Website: bh-photo
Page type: account-dashboard
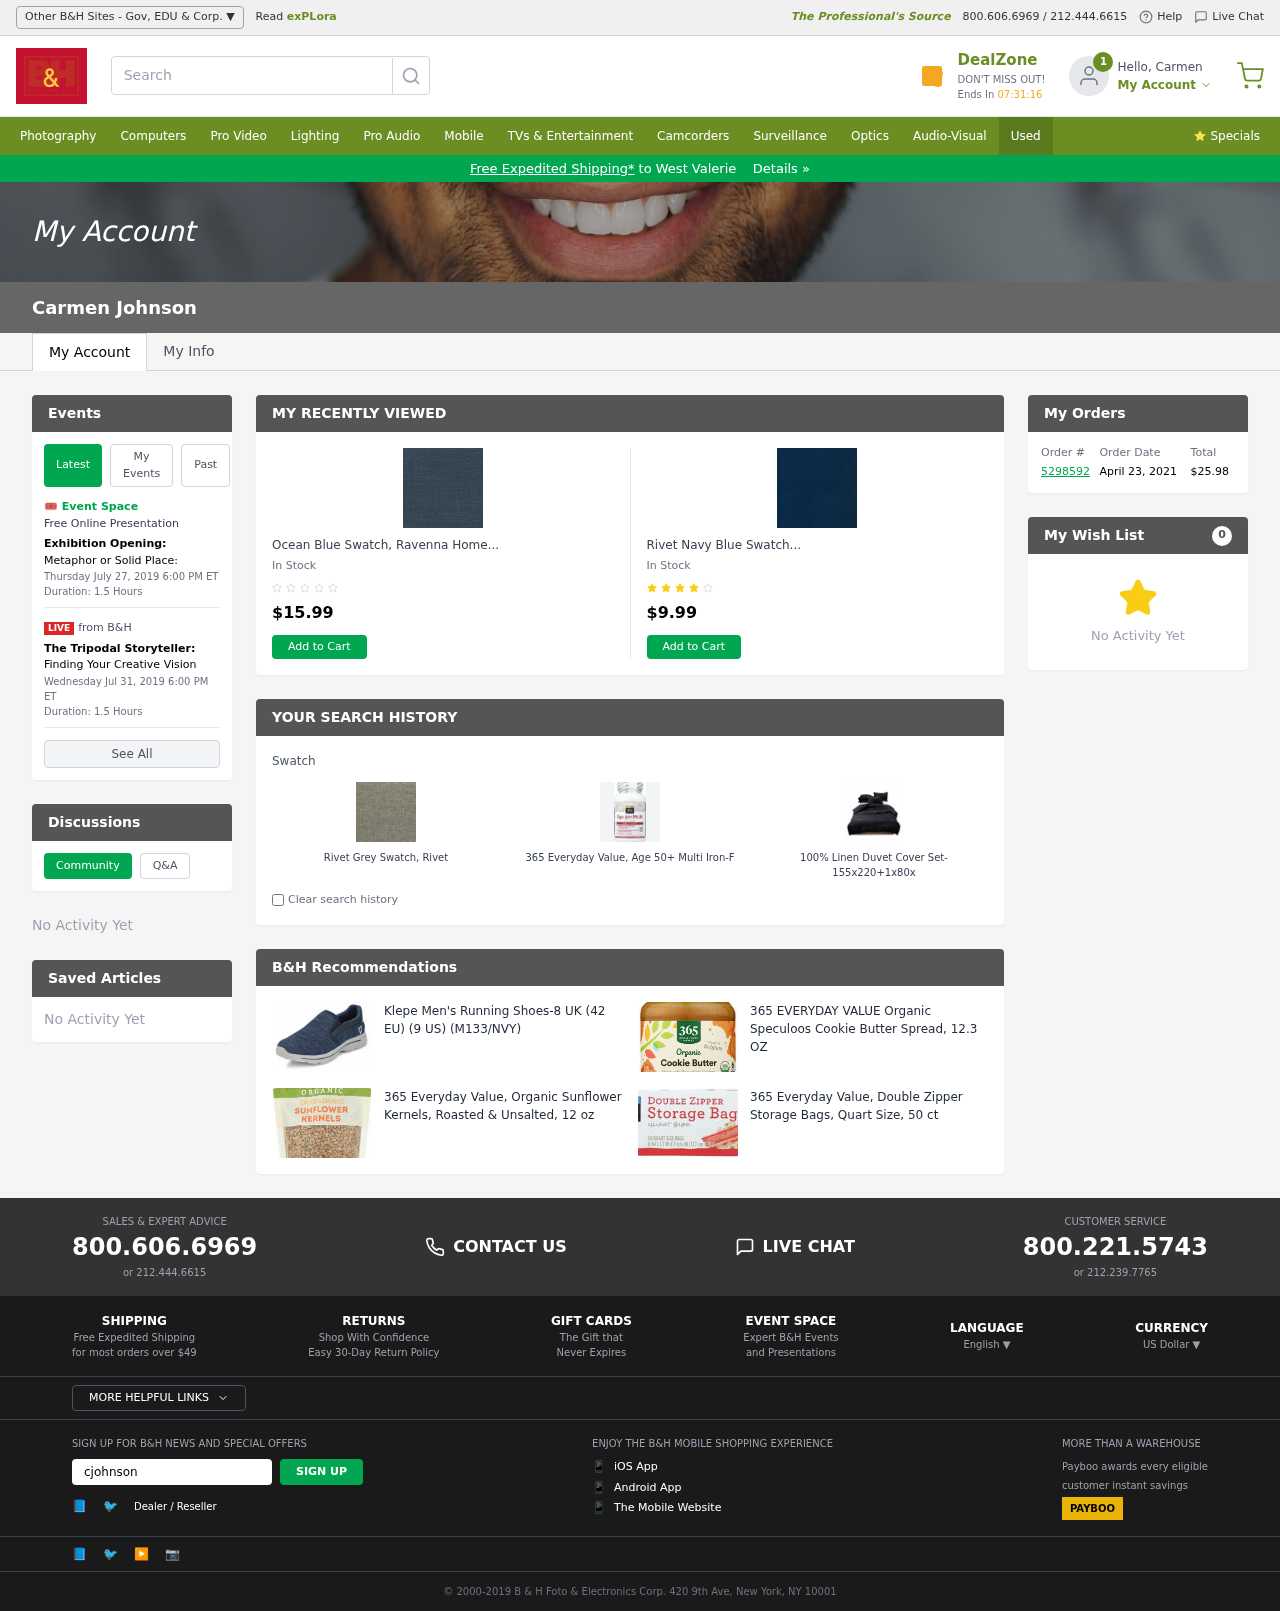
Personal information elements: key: PII_CITY
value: West Valerie
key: PII_EMAIL
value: cjohnson@yahoo.com
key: PII_FIRSTNAME
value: Carmen
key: PII_FULLNAME
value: Carmen Johnson
Product elements: key: PRODUCT1_NAME
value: Ocean Blue Swatch, Ravenna Home
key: PRODUCT1_PRICE
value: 15.99
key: PRODUCT2_NAME
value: Rivet Navy Blue Swatch
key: PRODUCT2_PRICE
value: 9.99
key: PRODUCT3_ITEM_CATEGORY
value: Swatch
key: PRODUCT3_NAME
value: Rivet Grey Swatch, Rivet
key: PRODUCT4_NAME
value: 365 Everyday Value, Age 50+ Multi Iron-Free, 90 ct
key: PRODUCT5_NAME
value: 100% Linen Duvet Cover Set-155x220+1x80x80cm
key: PRODUCT6_NAME
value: Klepe Men's Running Shoes-8 UK (42 EU) (9 US) (M133/NVY)
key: PRODUCT7_NAME
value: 365 EVERYDAY VALUE Organic Speculoos Cookie Butter Spread, 12.3 OZ
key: PRODUCT8_NAME
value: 365 Everyday Value, Organic Sunflower Kernels, Roasted & Unsalted, 12 oz
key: PRODUCT9_NAME
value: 365 Everyday Value, Double Zipper Storage Bags, Quart Size, 50 ct
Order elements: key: ORDER_ID
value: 5298592
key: ORDER_DATE
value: April 23, 2021
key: ORDER_TOTAL
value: $25.98
Other elements: key: WISHLIST_COUNT
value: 0